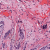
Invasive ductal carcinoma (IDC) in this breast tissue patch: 1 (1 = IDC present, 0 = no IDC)